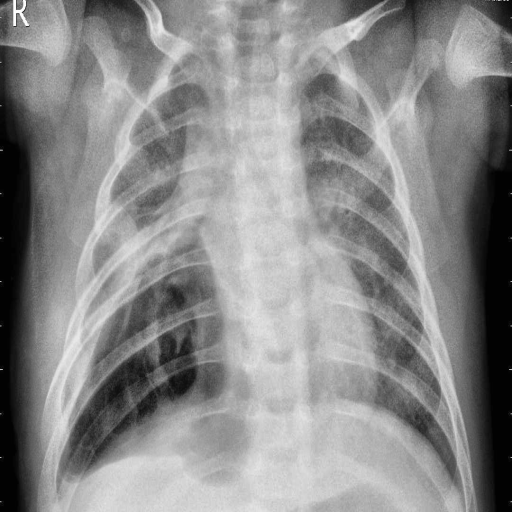
Finding: PNEUMONIA